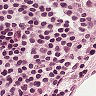
Metastatic tissue present: no